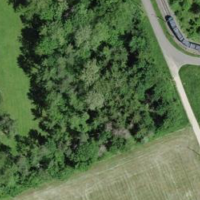
EUNIS habitat code: 44
Species observed at this site:
Oenothera glazioviana